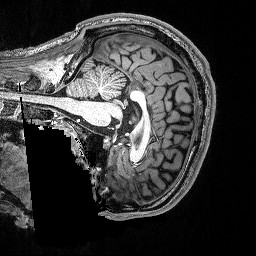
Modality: T1w
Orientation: sagittal
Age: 21
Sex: male
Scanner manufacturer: siemens
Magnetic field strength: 3 T
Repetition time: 2.53 s
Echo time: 0.0033 s